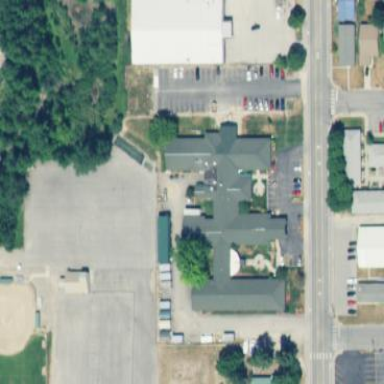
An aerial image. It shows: Nursing home building.